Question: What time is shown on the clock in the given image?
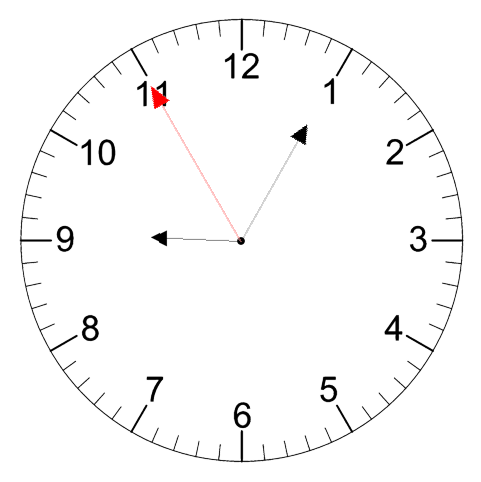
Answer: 09:04:55